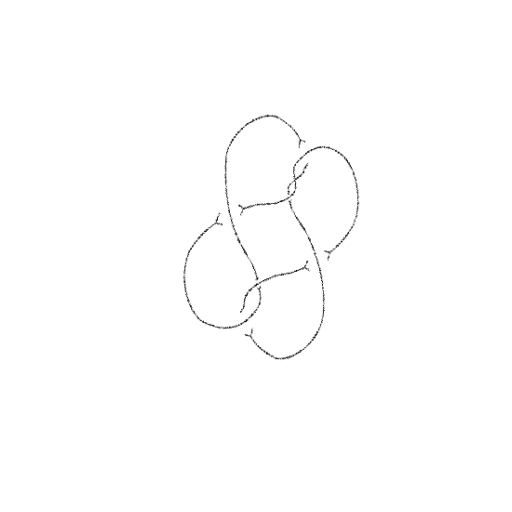
Crossing number: 7